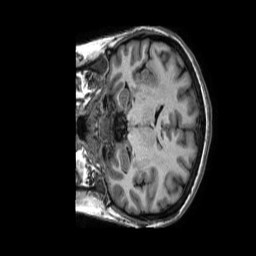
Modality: T1w
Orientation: coronal
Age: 40
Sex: female
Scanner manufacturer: philips
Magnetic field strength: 1.5 T
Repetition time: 0.00712 s
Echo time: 0.003216 s